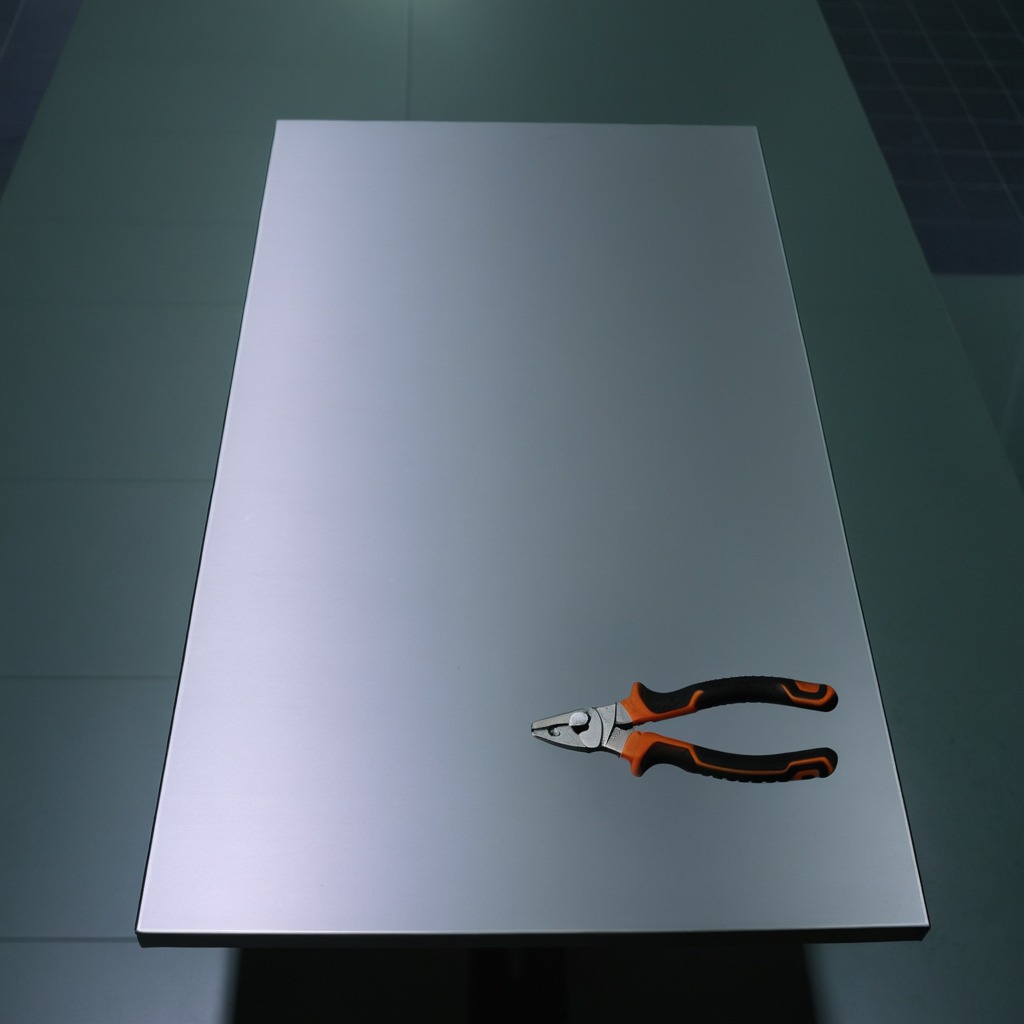
A plier is lying on the table.